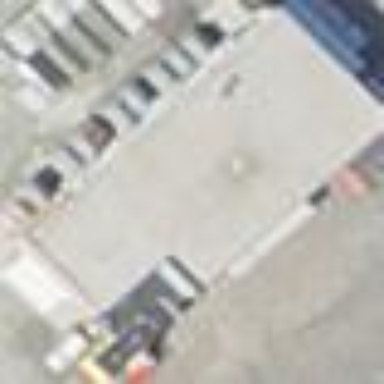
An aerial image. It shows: Commercial building.